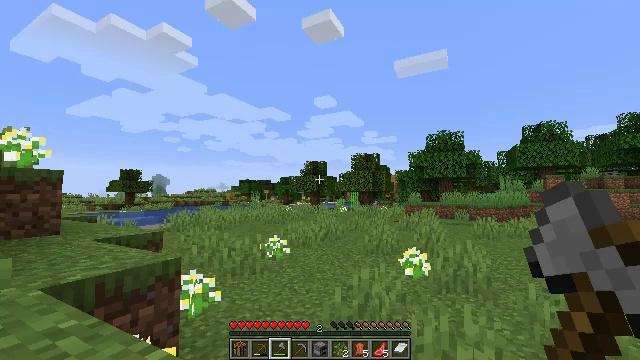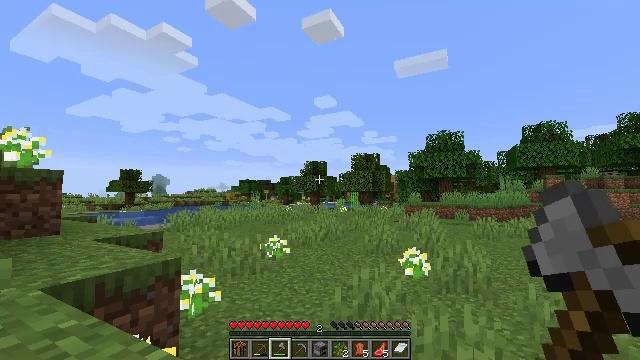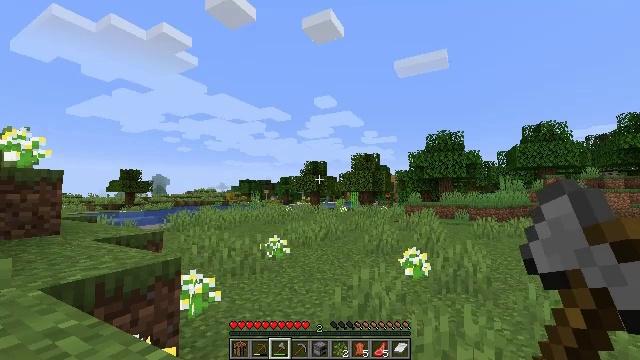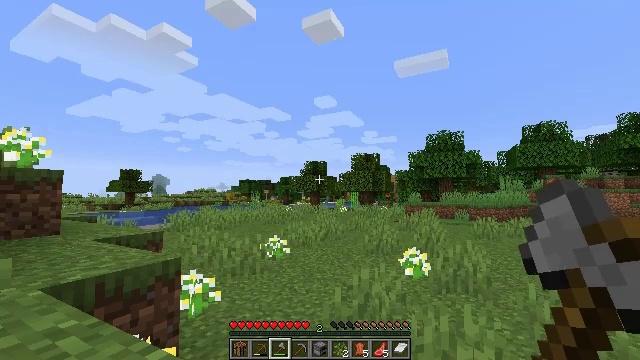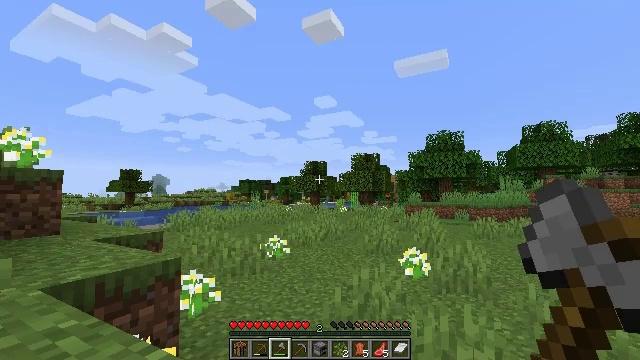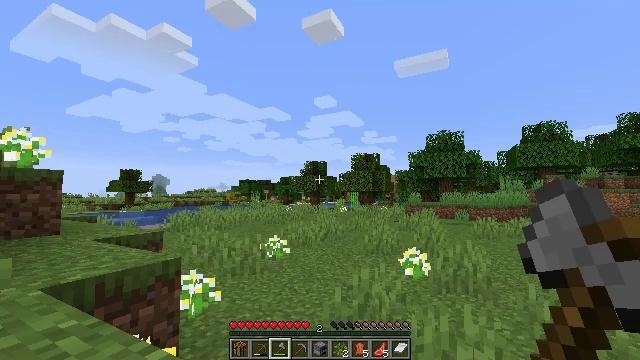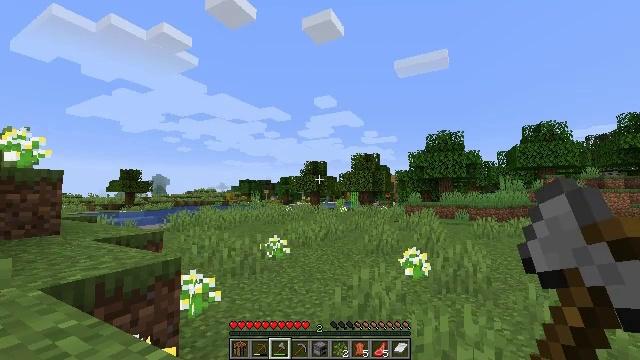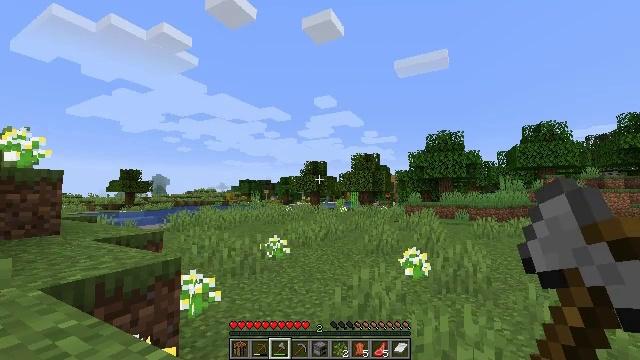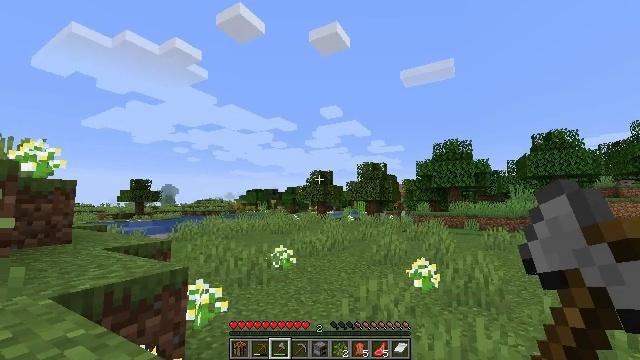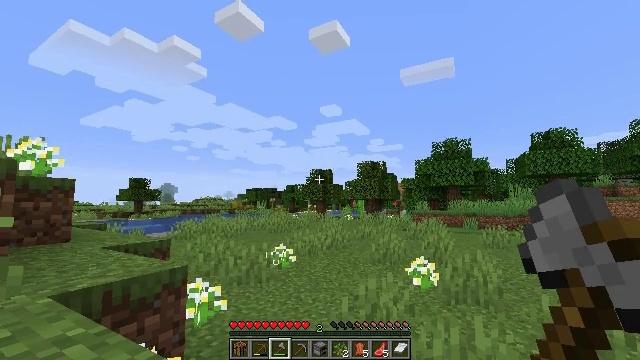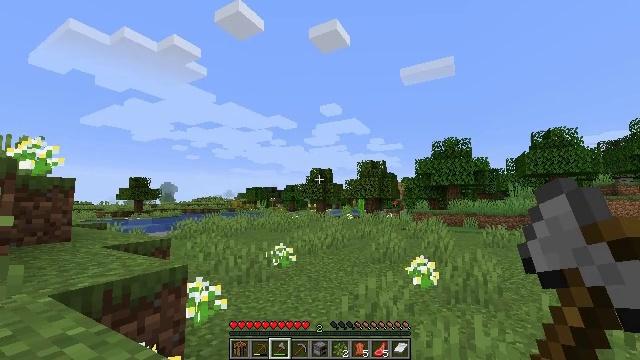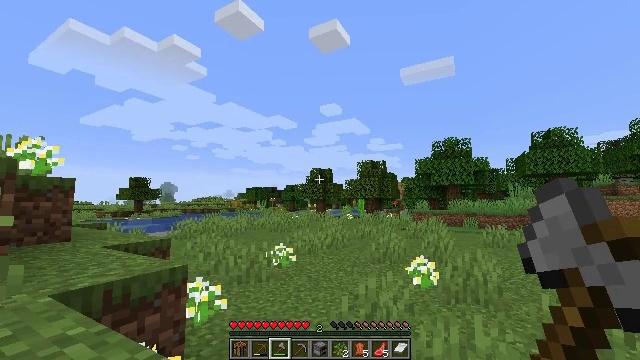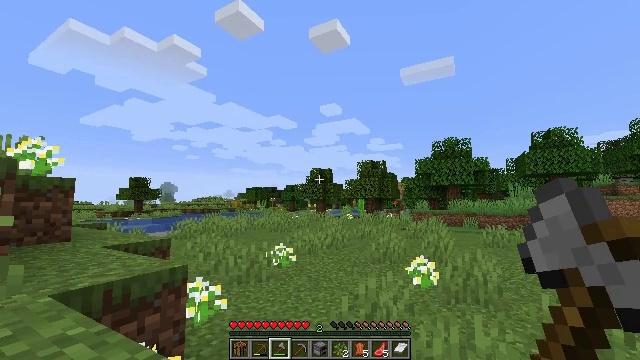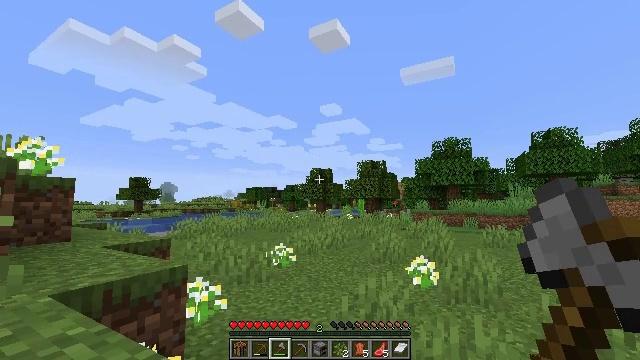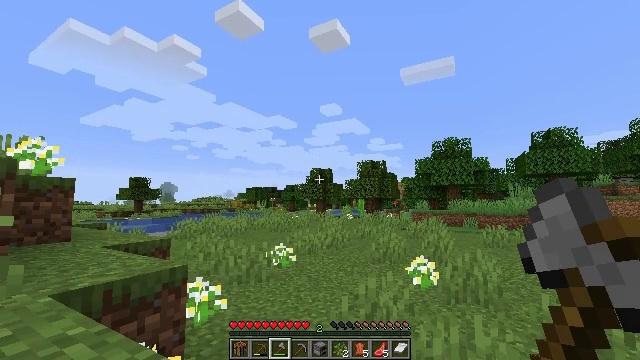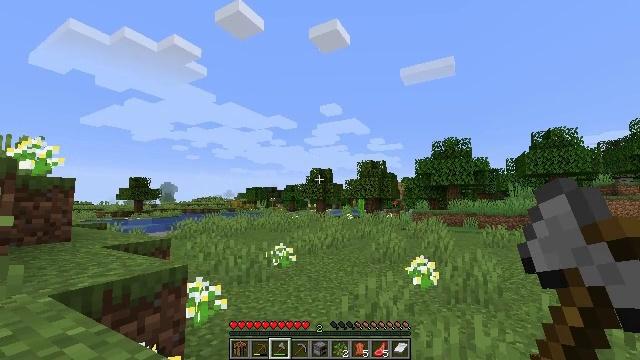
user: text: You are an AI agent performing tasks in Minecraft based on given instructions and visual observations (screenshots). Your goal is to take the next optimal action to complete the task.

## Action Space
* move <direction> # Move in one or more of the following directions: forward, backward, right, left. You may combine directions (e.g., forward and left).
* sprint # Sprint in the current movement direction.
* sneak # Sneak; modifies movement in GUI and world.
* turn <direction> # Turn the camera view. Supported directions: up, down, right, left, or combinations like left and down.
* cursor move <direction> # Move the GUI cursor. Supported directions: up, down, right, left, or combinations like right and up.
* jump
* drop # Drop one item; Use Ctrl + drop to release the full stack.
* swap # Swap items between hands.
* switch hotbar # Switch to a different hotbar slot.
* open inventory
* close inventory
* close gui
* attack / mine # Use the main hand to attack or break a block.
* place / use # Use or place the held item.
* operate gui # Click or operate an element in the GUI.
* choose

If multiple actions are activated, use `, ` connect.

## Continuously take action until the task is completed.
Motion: motion action
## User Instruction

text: Harvest sugar cane from the plant.
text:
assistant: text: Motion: no_op
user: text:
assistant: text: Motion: no_op
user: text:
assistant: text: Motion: no_op
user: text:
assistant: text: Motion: no_op
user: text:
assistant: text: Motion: no_op
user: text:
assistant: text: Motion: no_op
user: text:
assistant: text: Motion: no_op
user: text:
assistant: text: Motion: turn left and up
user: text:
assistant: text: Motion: no_op
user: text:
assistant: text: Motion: no_op
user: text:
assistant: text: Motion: no_op
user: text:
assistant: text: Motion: no_op
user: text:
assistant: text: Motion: no_op
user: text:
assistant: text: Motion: no_op
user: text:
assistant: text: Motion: no_op
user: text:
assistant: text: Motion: no_op
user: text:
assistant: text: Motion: no_op
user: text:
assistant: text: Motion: no_op
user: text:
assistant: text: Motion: no_op
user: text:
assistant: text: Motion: no_op
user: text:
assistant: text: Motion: no_op
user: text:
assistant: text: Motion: no_op
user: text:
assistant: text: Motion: no_op
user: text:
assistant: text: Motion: no_op
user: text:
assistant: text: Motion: no_op
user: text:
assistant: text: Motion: no_op
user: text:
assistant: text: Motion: no_op
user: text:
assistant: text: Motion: no_op
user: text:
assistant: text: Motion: no_op
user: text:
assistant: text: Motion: no_op